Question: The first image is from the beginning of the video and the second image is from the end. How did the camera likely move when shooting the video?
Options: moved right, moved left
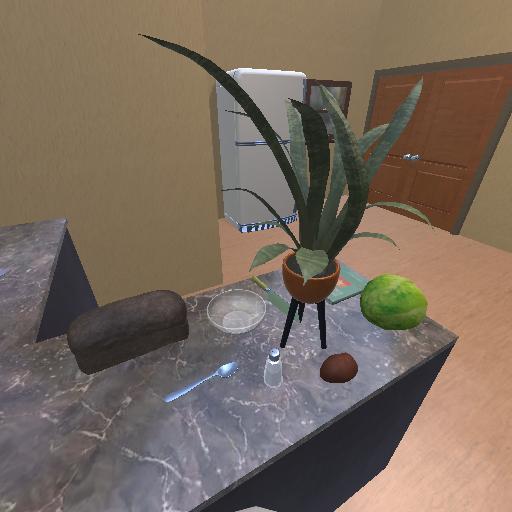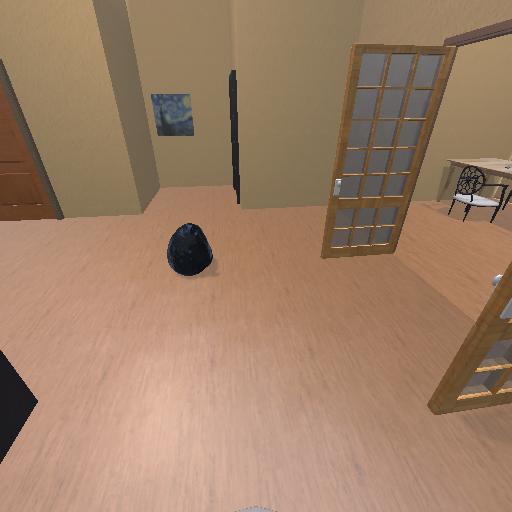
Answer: moved right